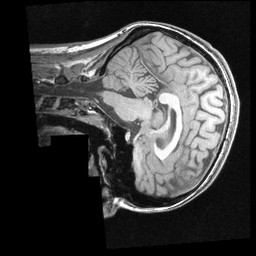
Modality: T1w
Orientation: sagittal
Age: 30
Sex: female
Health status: healthy